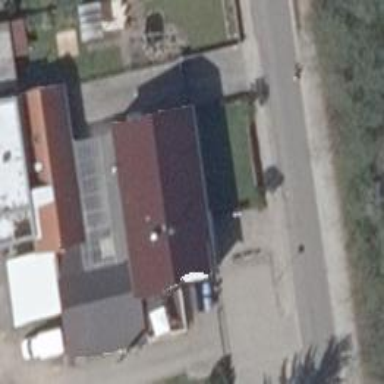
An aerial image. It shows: Bakery.